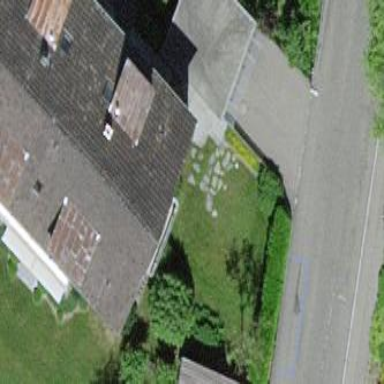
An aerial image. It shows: Gabled roof on residential building.